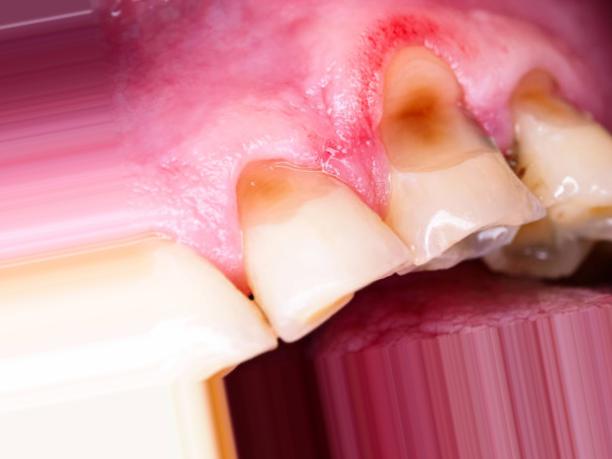
Condition: Caries